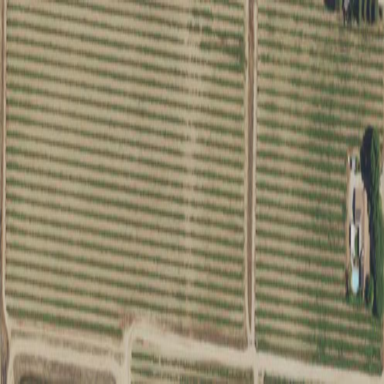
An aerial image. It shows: Beautiful vineyard in the countryside.